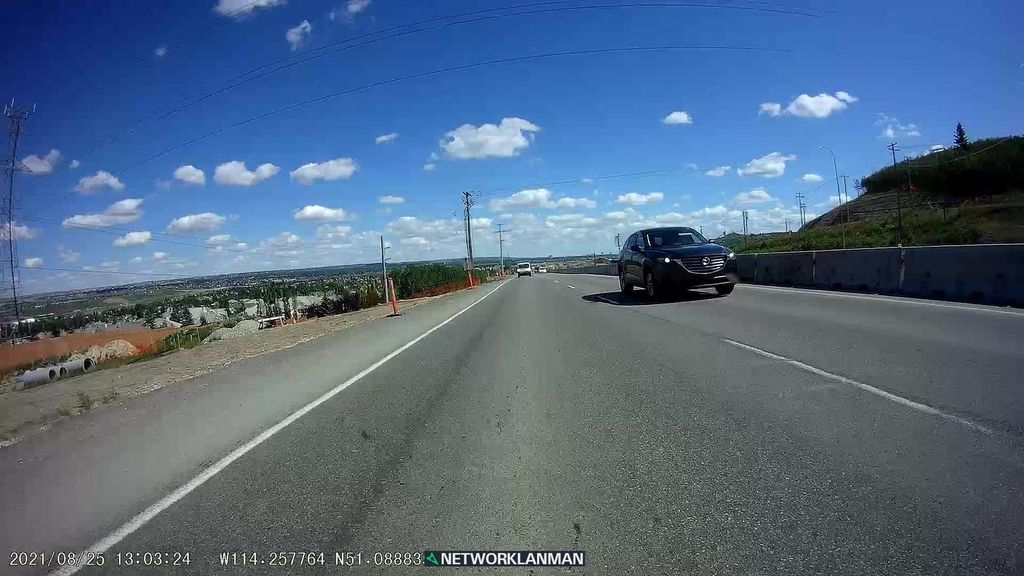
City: calgary